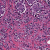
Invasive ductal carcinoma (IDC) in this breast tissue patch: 1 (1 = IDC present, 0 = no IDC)